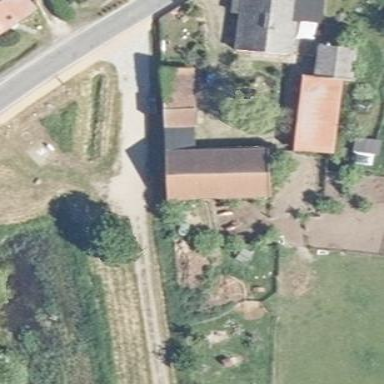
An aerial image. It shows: Farmyard area.